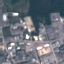
Label: Industrial